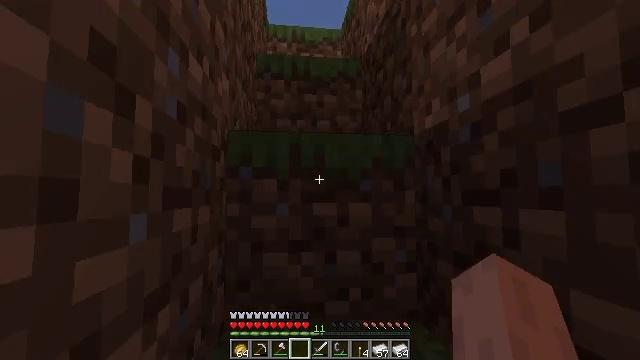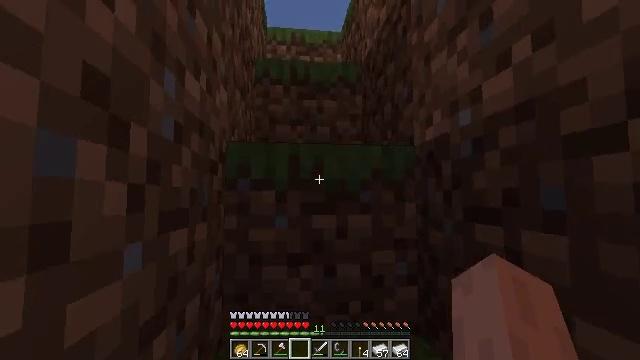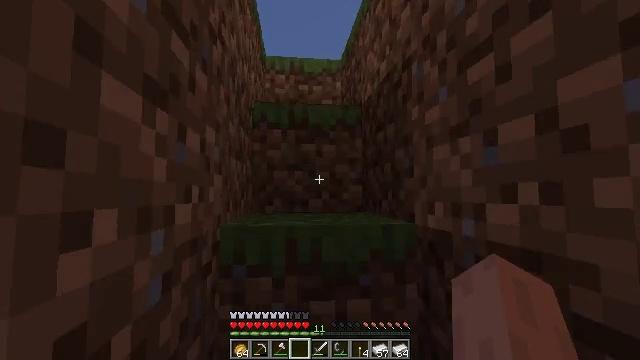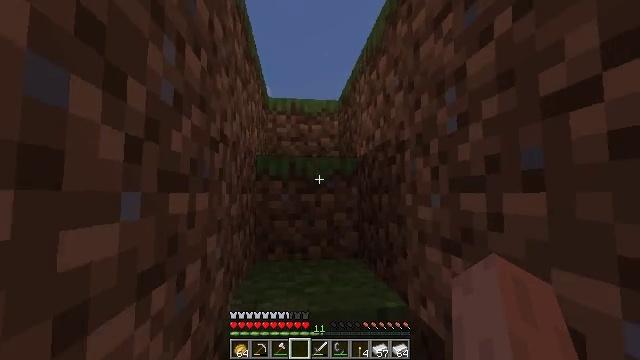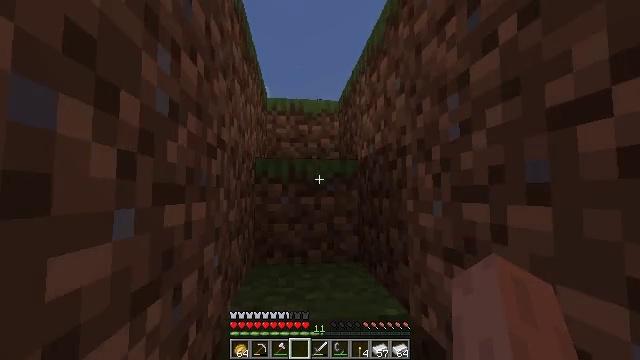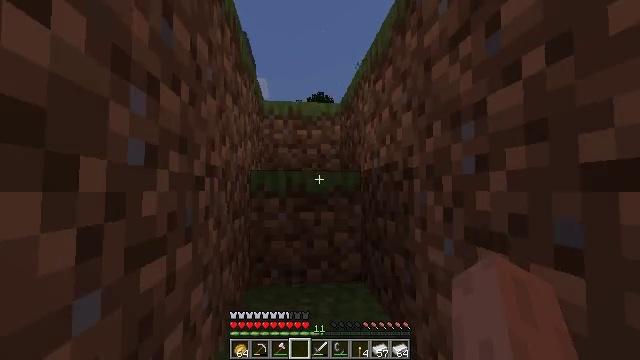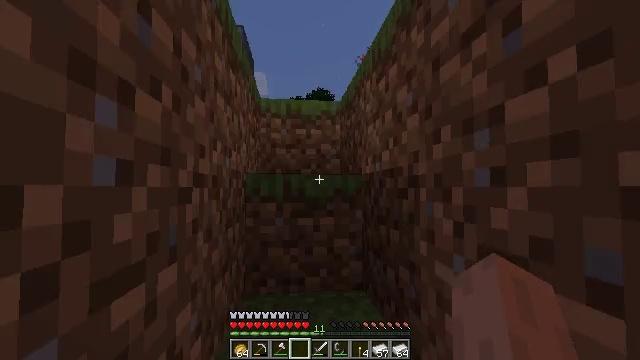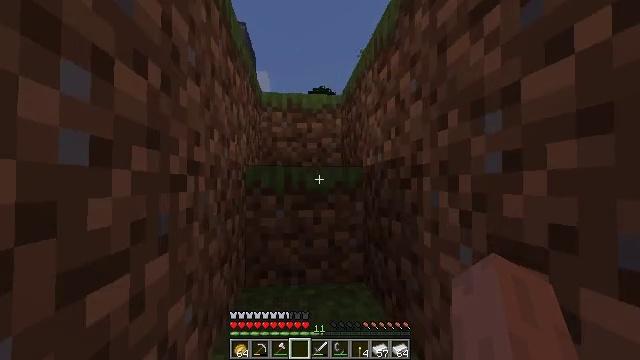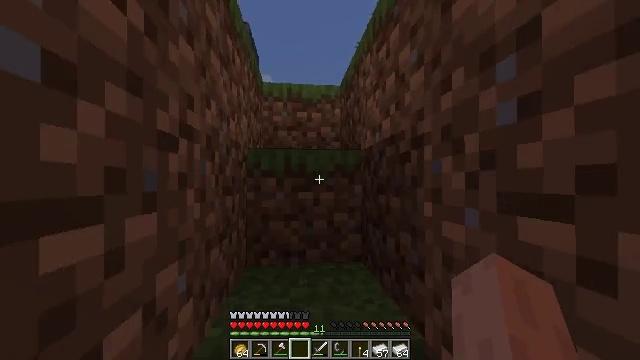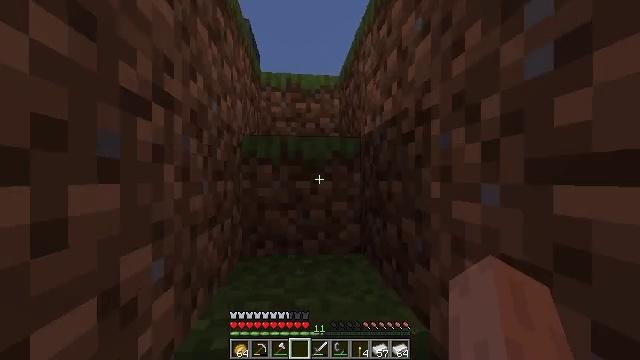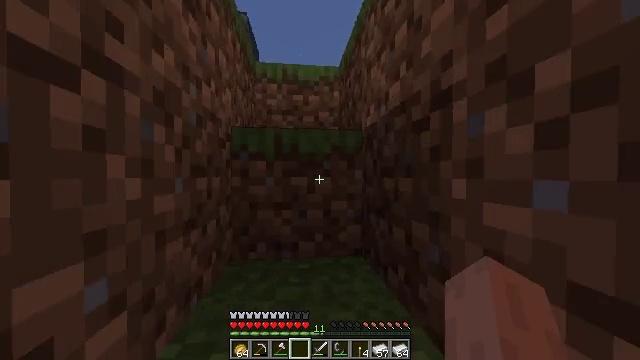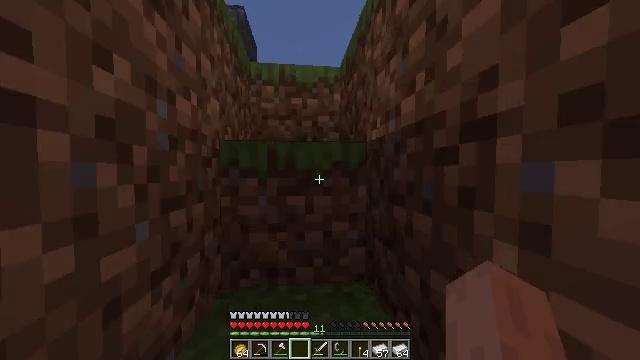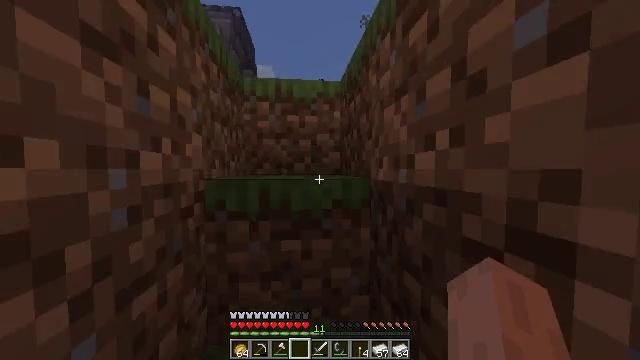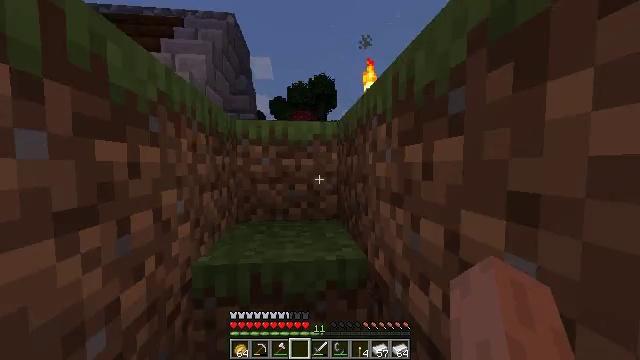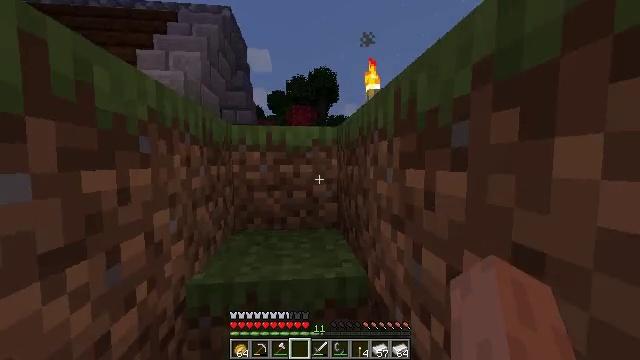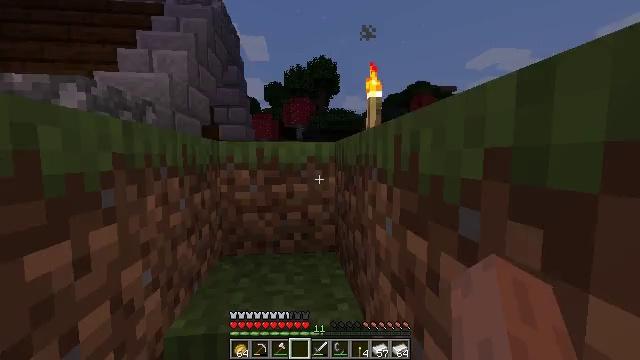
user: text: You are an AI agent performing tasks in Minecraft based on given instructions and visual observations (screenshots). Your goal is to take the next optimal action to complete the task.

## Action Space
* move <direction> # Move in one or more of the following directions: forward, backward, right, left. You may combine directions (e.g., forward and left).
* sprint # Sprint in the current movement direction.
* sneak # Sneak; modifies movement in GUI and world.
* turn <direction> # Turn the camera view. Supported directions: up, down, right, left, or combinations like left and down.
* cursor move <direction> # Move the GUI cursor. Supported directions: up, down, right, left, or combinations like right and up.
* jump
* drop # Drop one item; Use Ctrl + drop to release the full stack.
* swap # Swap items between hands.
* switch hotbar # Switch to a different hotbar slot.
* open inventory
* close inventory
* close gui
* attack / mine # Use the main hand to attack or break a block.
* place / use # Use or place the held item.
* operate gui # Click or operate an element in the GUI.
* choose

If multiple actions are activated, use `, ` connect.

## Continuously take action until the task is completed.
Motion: motion action
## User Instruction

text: Gather dirt.
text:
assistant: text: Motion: move forward, sprint, jump
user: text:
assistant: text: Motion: move forward, jump
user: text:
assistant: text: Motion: move forward, jump
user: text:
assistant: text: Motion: move forward, jump
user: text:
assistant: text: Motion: move forward, jump
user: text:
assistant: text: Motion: move forward, sprint, jump
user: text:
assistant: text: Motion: move forward, sprint, jump
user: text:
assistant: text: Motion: move forward, sprint, jump
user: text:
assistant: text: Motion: move forward, sprint, jump
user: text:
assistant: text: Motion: move forward, sprint, jump
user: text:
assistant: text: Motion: move forward, turn down, jump
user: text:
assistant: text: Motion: move forward, jump
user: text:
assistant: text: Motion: move forward, jump
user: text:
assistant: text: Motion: move forward, jump
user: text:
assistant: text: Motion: move forward, jump
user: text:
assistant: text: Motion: move forward, jump
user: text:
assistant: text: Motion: move forward, sprint, jump
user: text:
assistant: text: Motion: move forward, sprint, jump
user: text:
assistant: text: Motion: move forward, sprint, jump
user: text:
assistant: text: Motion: move forward, sprint, jump
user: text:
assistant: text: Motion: move forward, turn down, jump
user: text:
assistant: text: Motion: move forward, turn down, jump
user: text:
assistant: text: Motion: move forward, turn down, jump
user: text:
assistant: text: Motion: move forward, jump
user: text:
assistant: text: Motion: move forward, sprint, jump
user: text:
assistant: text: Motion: move forward, sprint, jump
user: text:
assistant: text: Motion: move forward, sprint, jump
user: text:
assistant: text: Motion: move forward, sprint, jump
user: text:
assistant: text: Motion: move forward, jump
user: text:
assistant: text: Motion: move forward, turn right, jump